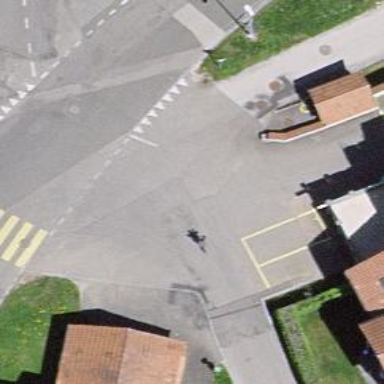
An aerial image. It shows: Bus stop with platform for public transport.